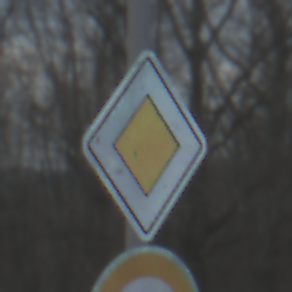
Verkehrszeichen: Vorfahrtsstrasse
Zusatzzeichen unten: Ueberholverbot
Umgebung: Outdoor, RoadRail
Tageszeit: SunriseSunset
Wetter: PartlyCloudy
Licht: Natural
Jahreszeit: NotSpecified
Kontrast: LowContrast